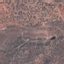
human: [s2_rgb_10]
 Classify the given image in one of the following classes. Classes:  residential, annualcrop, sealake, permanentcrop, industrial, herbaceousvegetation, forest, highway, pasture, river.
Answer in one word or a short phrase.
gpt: PermanentCrop